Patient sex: M
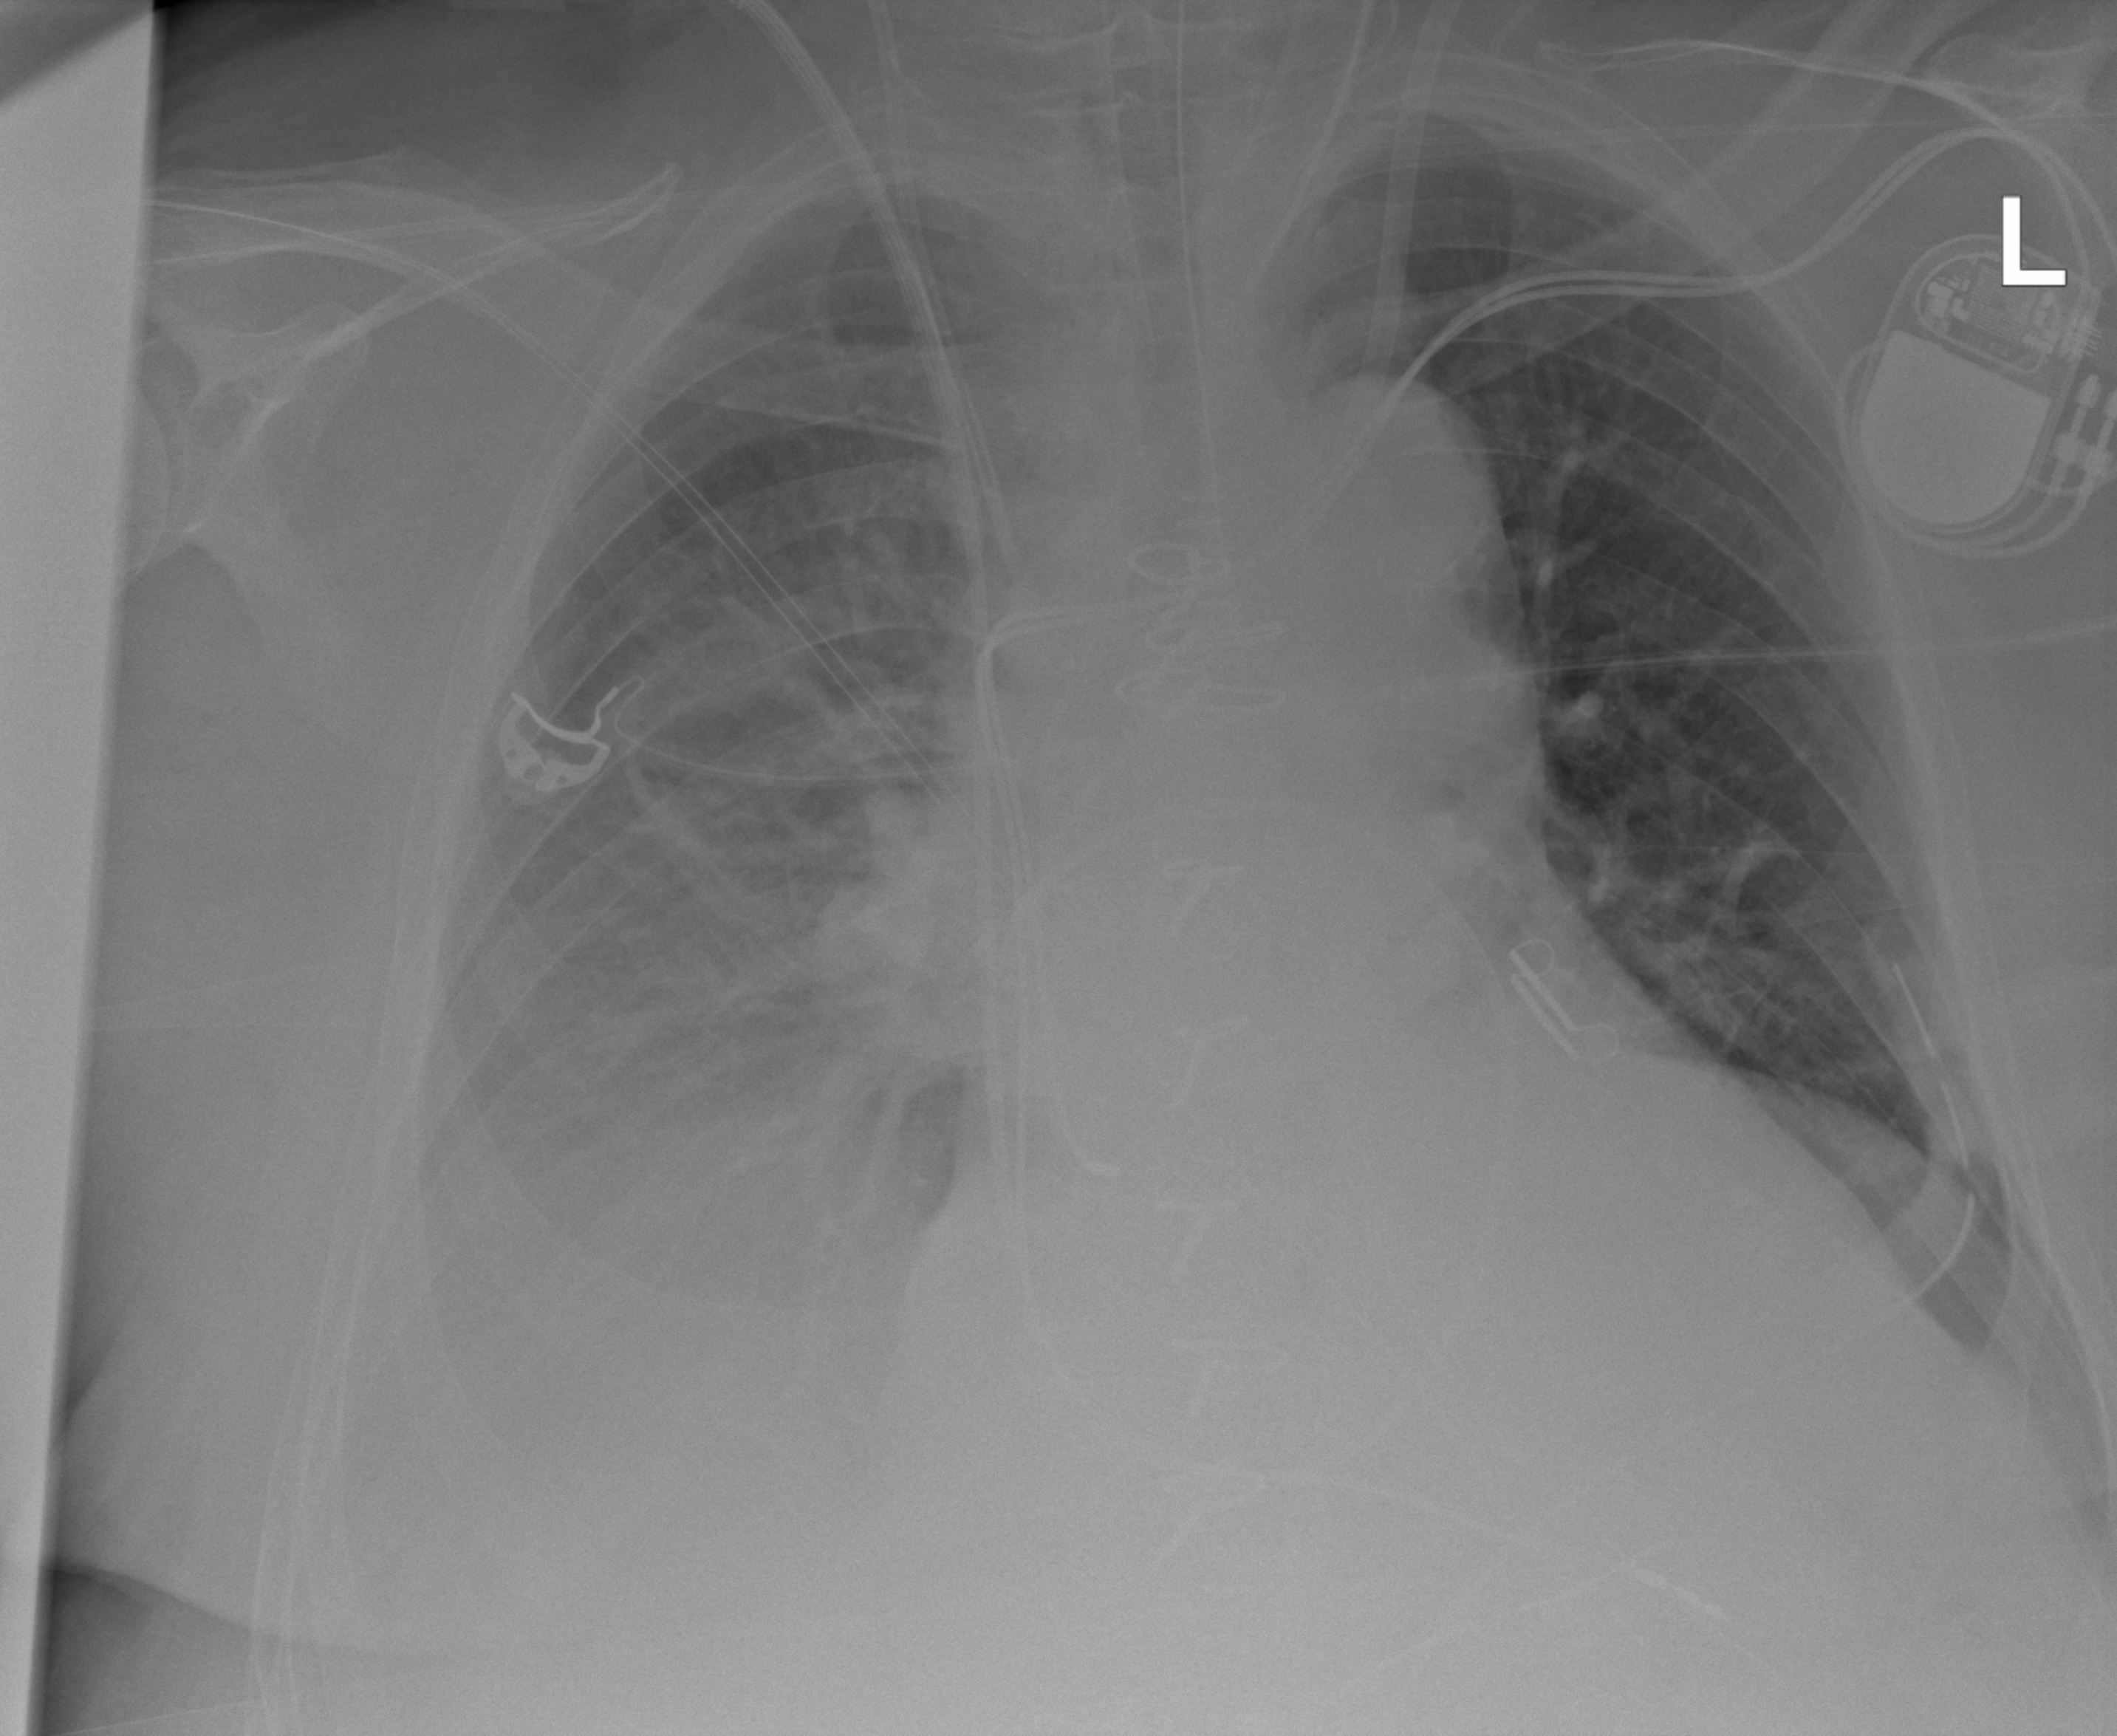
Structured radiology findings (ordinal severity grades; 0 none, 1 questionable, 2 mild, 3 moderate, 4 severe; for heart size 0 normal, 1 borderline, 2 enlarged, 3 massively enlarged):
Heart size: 2
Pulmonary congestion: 1
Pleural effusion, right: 3
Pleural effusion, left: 0
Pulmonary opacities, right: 0
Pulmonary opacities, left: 0
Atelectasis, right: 0
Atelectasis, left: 0